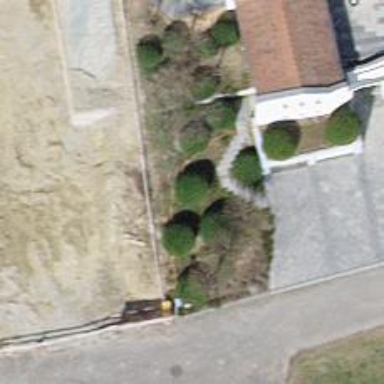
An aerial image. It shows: Shrub in its natural environment.